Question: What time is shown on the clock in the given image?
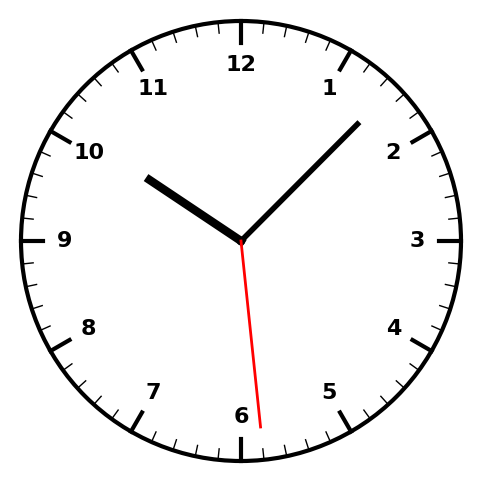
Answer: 10:07:29